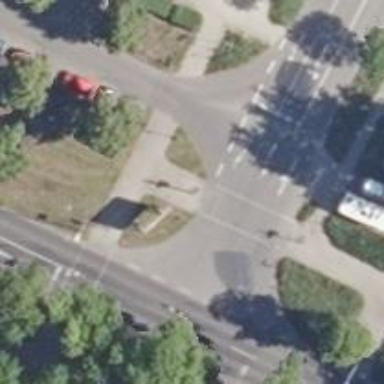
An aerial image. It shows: Road crossing with traffic signals.